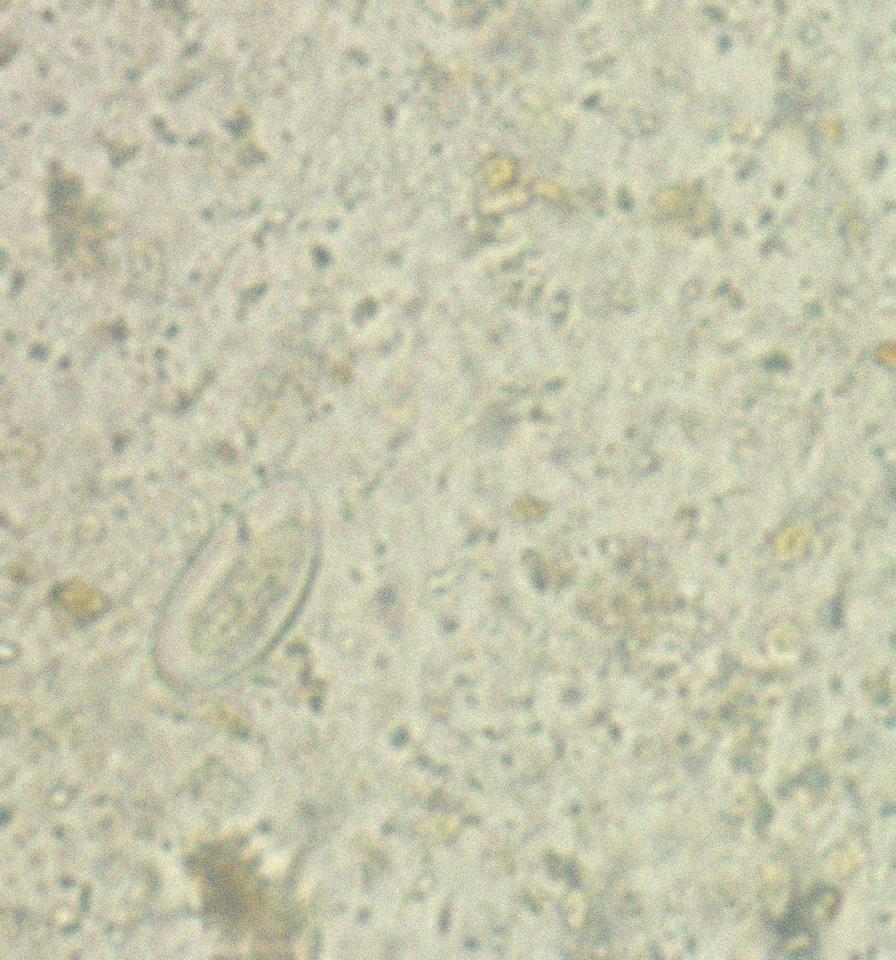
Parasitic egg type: Enterobius vermicularis